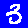
Digit: 3